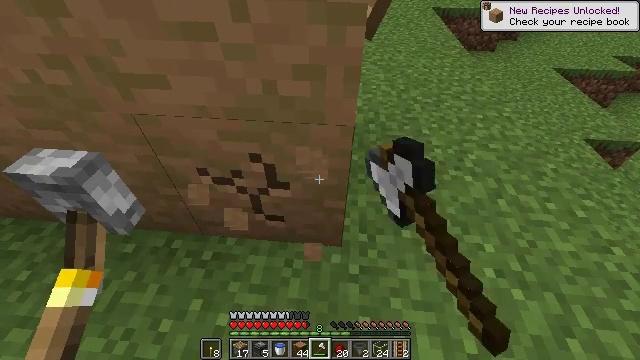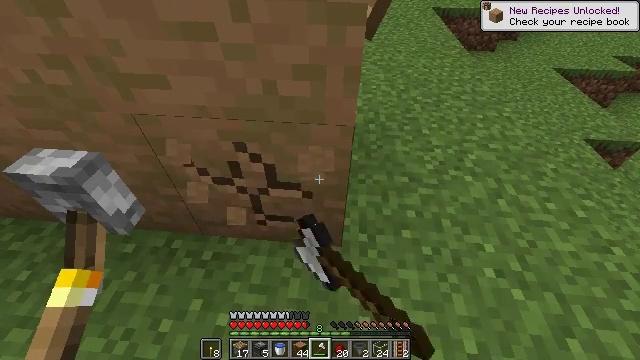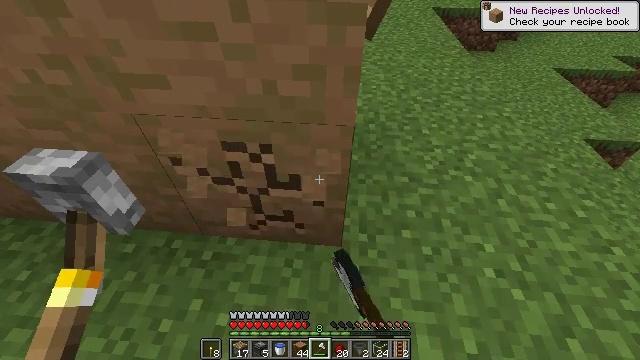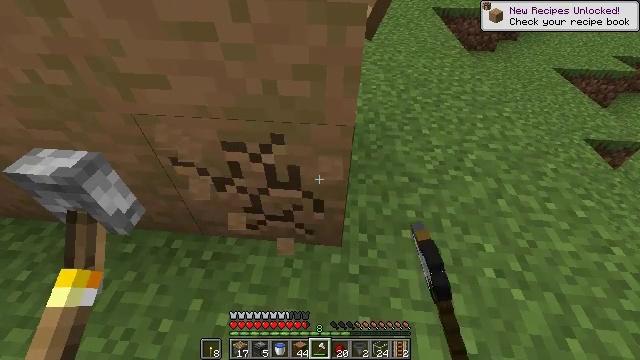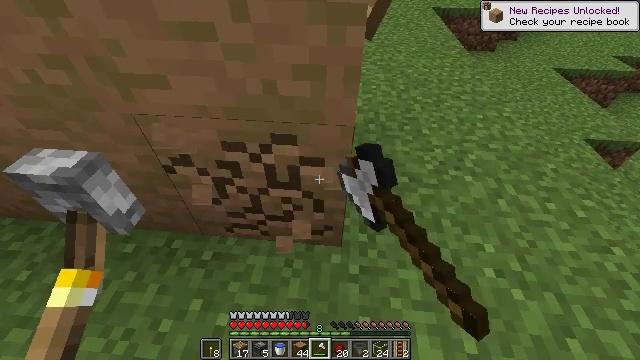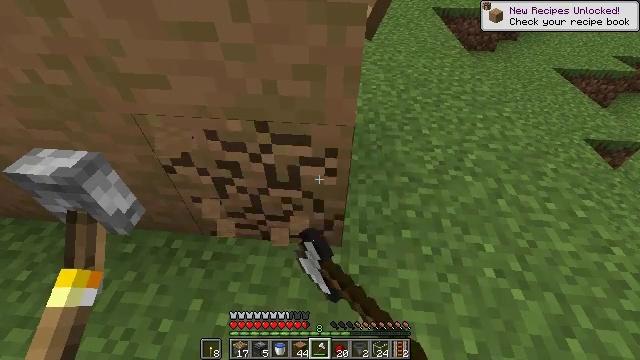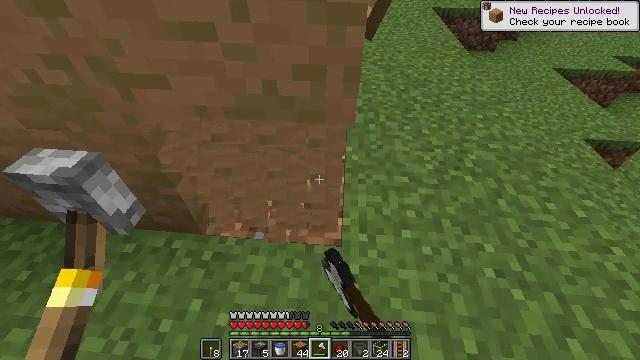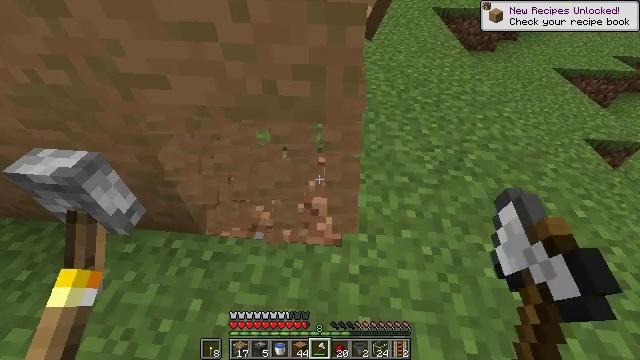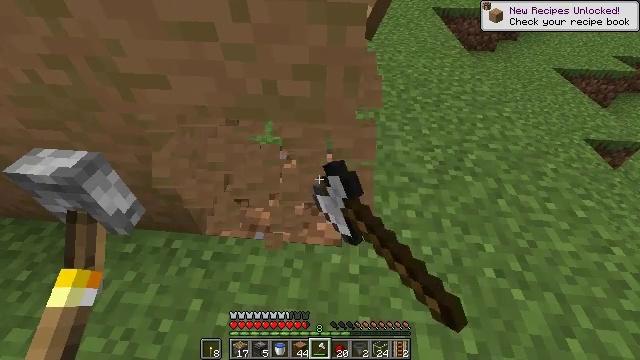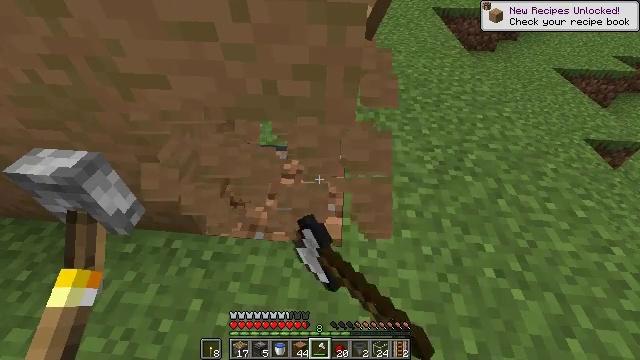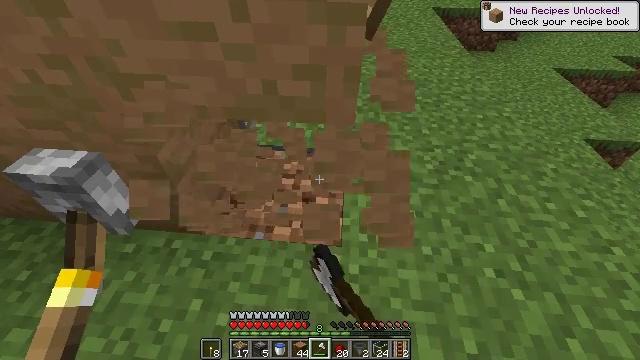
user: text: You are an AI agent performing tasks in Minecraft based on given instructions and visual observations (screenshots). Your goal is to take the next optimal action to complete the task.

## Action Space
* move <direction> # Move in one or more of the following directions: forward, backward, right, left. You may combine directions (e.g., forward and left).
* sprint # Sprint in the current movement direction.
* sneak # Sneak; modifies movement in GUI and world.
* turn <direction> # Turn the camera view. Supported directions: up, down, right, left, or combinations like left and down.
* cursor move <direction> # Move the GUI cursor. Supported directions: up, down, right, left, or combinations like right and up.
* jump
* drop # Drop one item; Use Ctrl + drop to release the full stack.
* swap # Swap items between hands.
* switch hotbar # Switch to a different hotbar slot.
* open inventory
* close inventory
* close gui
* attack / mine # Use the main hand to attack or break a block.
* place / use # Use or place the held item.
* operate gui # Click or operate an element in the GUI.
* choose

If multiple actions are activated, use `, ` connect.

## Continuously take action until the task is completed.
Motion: motion action
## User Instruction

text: Obtain stripped jungle log by chopping it down.
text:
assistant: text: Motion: attack / mine
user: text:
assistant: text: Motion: attack / mine
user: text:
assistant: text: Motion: attack / mine
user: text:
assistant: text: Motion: attack / mine
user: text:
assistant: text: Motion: attack / mine
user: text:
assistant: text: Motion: attack / mine
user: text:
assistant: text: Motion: attack / mine
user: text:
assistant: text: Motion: attack / mine
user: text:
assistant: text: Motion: attack / mine
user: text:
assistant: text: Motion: attack / mine
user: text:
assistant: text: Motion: attack / mine